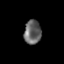
Tissue: prostate
Cell type: T cells
Senescence score: 0.3098
Nuclear area (px): 399
Mean DAPI intensity: 101.108